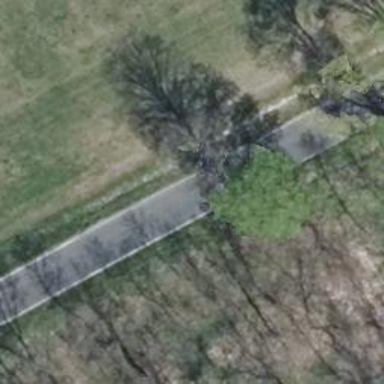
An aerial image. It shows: Row of deciduous broadleaved trees.